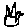
Label: bird